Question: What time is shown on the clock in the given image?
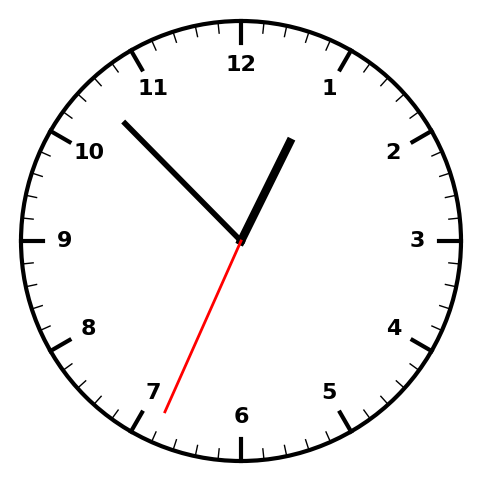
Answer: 12:52:34